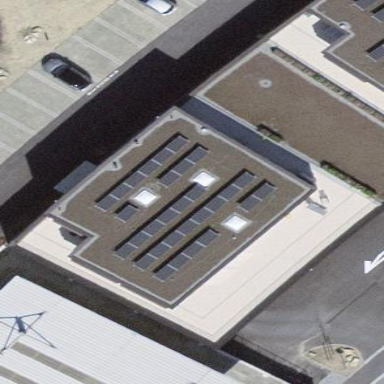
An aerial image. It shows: Commercial building.